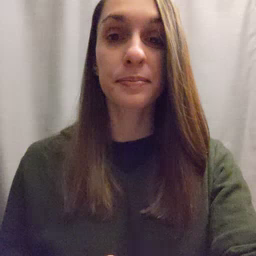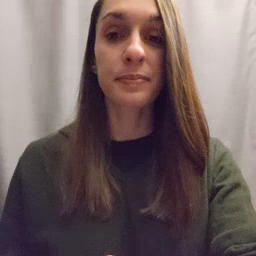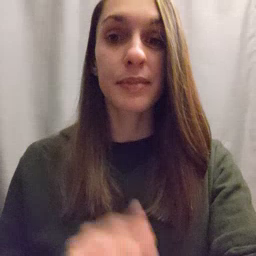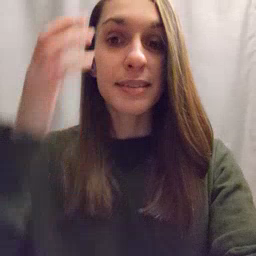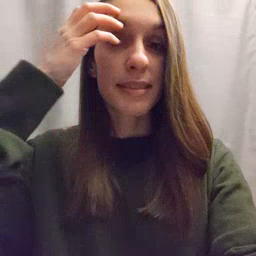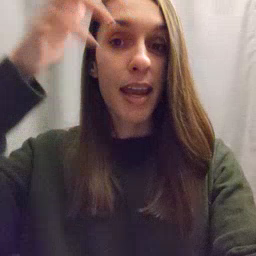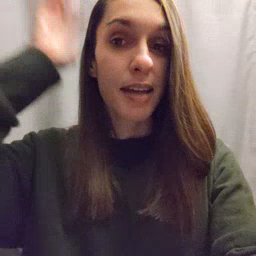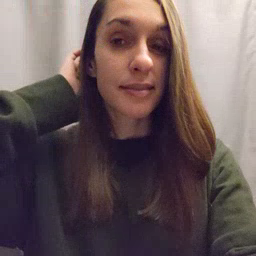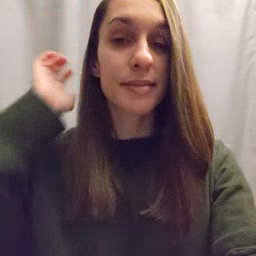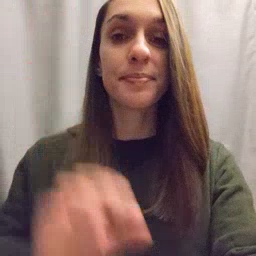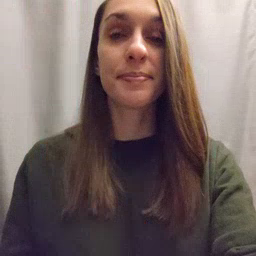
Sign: lion